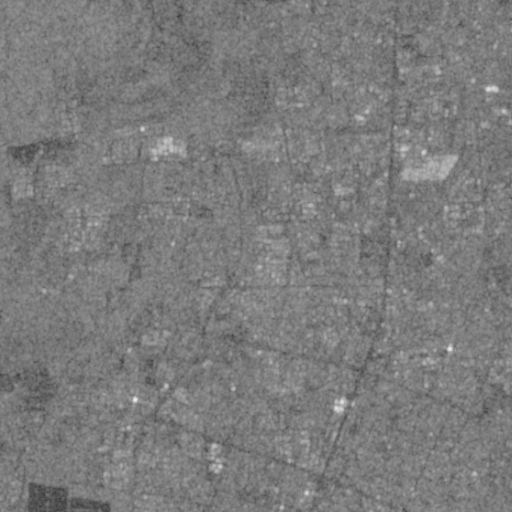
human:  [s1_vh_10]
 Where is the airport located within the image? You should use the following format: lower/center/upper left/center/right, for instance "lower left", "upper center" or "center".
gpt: The airport is located in the upper right of the image.
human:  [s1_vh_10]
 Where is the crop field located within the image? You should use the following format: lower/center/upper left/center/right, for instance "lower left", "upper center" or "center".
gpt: The crop field is located in the left of the image.
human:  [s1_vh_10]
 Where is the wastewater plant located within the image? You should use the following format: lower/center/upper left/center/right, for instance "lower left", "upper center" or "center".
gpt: The wastewater plant is located in the lower left of the image.
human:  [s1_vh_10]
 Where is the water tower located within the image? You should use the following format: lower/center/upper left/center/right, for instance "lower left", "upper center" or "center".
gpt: The water tower is located in the upper right of the image.
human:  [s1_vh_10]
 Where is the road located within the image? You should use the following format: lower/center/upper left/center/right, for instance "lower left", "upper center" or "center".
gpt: There is no road in the image.

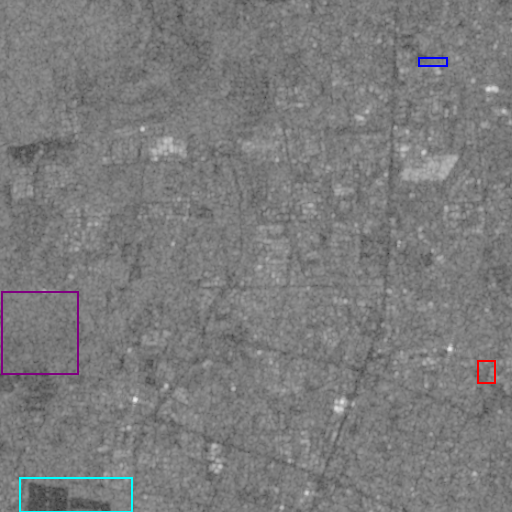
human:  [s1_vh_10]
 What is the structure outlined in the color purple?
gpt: The structure outlined in purple is a crop field.
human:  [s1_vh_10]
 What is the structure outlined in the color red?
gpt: The structure outlined in red is a park.
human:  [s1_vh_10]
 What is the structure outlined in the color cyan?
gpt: The structure outlined in cyan is a wastewater plant.
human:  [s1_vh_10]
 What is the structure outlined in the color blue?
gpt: The structure outlined in blue is a building.
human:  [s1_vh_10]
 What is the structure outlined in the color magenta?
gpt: There is no magenta outline.